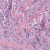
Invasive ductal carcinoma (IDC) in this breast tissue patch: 1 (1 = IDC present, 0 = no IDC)